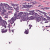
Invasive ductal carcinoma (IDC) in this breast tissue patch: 1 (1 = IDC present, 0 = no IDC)